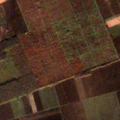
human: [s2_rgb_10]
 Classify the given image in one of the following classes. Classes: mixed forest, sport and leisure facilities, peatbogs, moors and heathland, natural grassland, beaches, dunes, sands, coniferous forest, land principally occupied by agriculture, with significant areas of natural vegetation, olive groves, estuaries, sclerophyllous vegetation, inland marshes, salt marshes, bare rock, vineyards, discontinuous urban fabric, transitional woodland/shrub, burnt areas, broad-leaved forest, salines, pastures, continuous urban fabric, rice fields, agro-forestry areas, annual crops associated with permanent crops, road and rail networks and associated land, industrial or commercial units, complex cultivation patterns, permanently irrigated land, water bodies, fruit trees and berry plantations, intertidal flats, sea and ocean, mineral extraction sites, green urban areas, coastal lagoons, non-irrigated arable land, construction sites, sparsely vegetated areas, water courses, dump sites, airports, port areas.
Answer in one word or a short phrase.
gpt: non-irrigated arable land, broad-leaved forest, transitional woodland/shrub